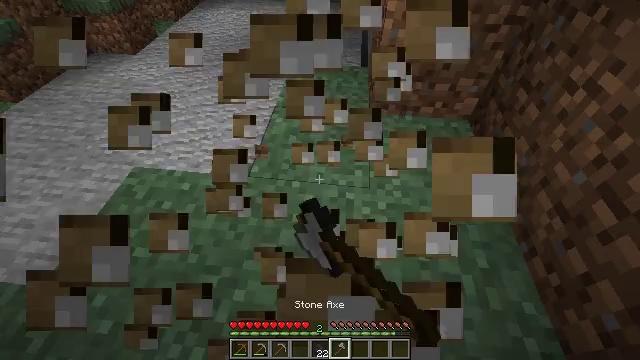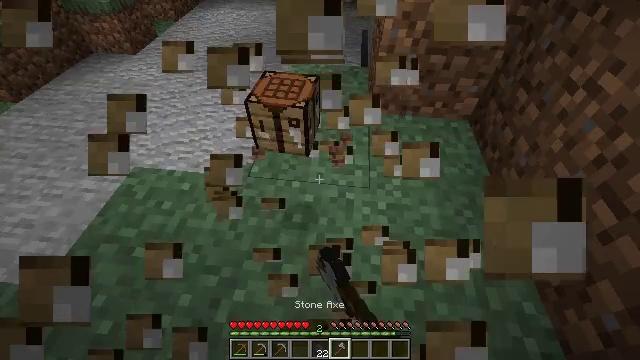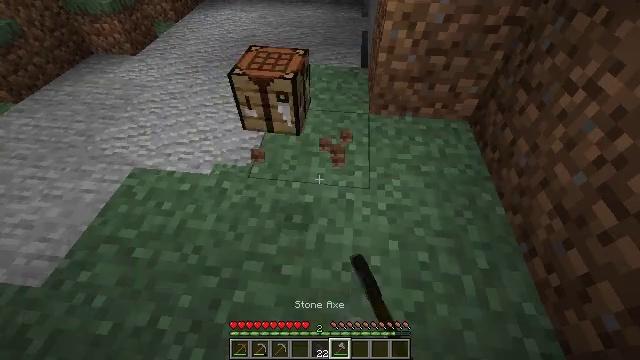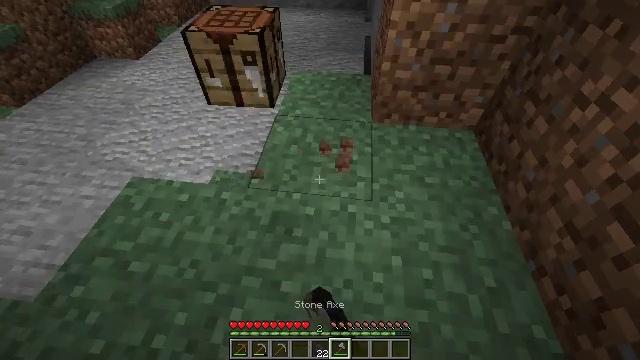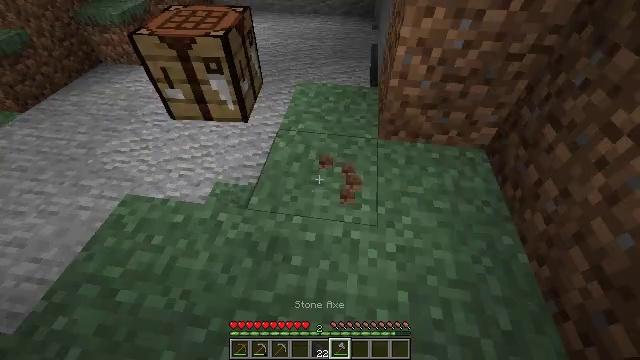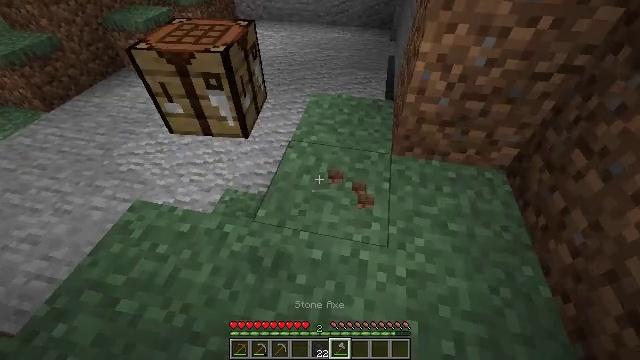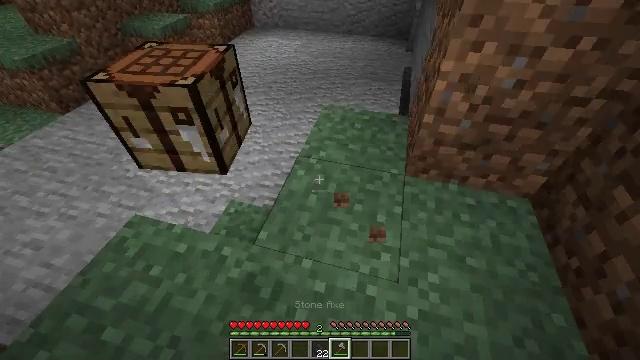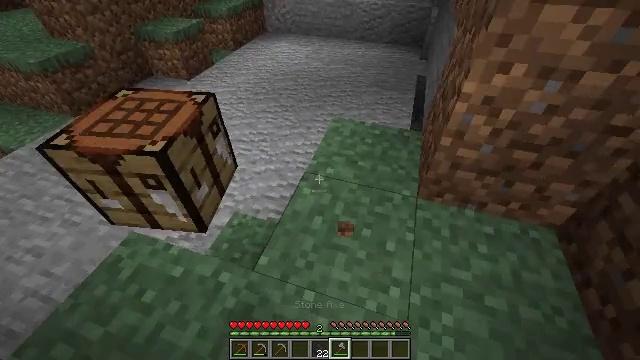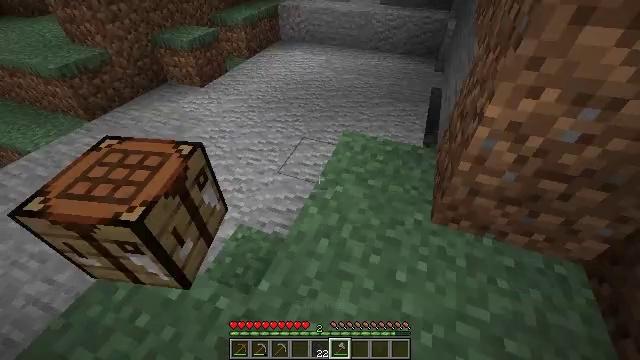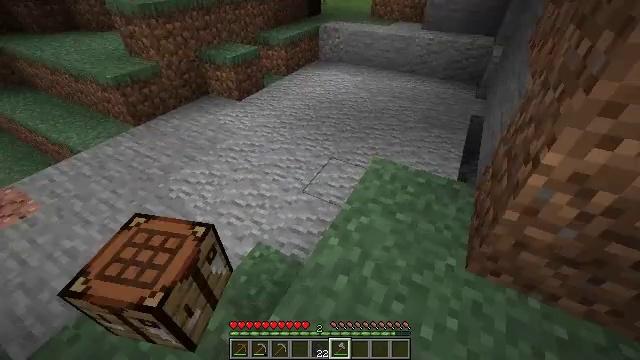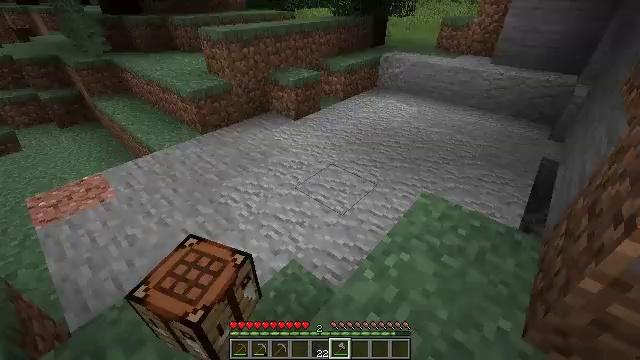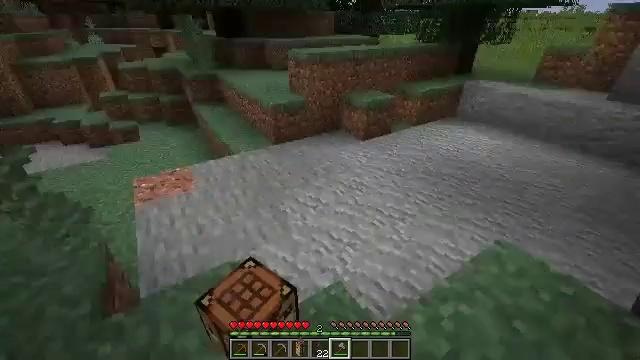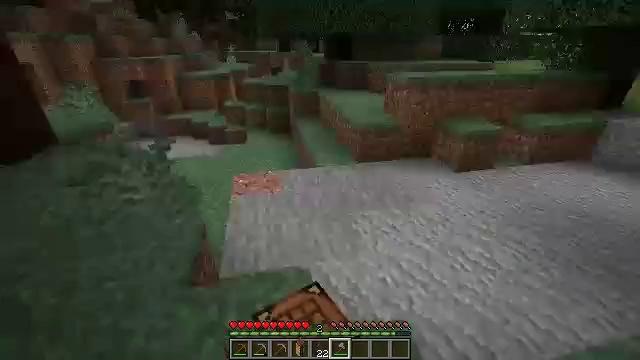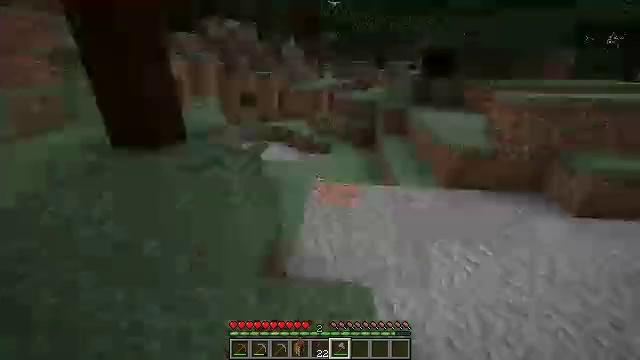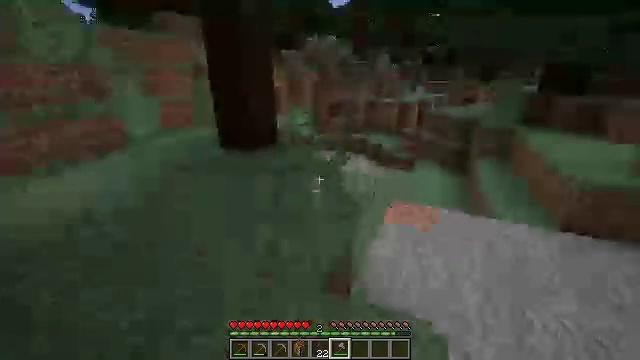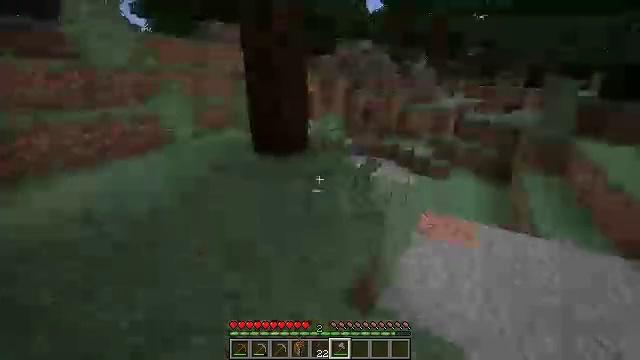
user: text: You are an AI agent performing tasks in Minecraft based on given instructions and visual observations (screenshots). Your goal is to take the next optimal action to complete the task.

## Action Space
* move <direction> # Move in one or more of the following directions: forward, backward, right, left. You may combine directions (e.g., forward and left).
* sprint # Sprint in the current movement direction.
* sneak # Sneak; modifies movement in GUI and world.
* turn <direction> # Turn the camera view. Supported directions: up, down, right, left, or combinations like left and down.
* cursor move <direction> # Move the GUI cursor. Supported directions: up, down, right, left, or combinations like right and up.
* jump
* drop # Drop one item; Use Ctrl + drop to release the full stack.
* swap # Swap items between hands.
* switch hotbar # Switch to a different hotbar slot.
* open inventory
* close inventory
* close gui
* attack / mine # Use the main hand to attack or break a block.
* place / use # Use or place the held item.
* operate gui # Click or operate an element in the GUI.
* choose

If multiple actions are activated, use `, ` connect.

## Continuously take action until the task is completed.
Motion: motion action
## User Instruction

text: Mine the spruce log from the forest.
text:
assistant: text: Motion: attack / mine
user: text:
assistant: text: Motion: attack / mine
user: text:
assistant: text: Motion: move forward
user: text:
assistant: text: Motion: move forward, turn left
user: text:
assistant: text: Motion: move forward, turn left and up
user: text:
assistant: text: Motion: move forward, turn left and up
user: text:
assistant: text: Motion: move forward, turn left
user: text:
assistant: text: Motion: turn left and up
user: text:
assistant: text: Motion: turn left and up
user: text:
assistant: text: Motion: turn left and up
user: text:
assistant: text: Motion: turn left and up
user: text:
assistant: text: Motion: turn left and up
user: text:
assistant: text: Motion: turn left and up
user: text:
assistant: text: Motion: move forward, turn left and up
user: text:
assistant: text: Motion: move forward, turn left
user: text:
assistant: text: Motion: move forward
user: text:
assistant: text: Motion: move forward
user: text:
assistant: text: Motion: move forward
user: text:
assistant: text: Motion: move forward
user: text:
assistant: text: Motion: move forward
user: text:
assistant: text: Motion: move forward
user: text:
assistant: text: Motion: move forward, turn left
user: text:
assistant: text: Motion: move forward, turn left
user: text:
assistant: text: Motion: move forward, turn left
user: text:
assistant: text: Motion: move forward
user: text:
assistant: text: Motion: move forward
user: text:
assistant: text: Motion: move forward
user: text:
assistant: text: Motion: move forward, turn right and up
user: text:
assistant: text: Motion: move forward, turn right and up
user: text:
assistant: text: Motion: move forward, turn right